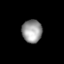
Tissue: lung
Cell type: Epithelial cells
Senescence score: 0.1899
Nuclear area (px): 446
Mean DAPI intensity: 154.657